Chest X-ray. View position: AP
Patient age: 9
Patient sex: M
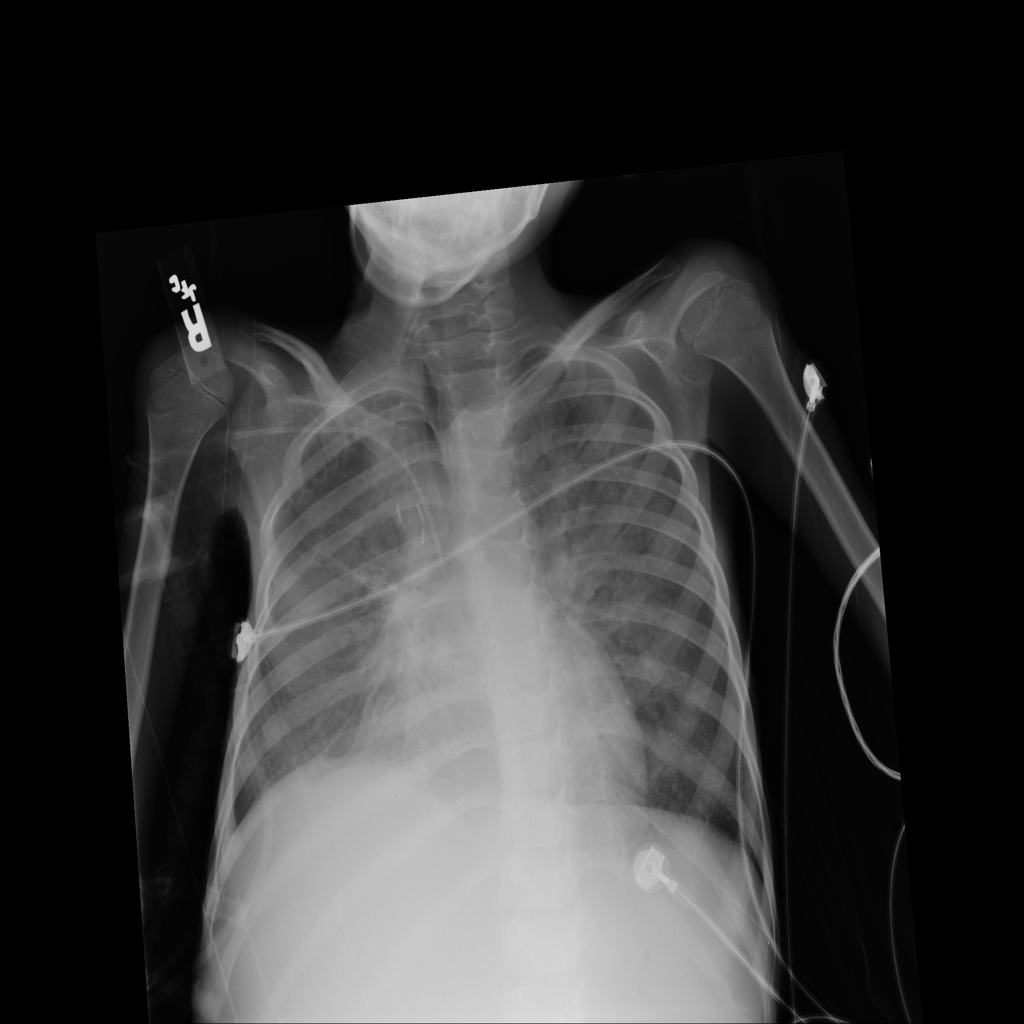
Finding: Pneumothorax